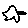
Label: star